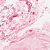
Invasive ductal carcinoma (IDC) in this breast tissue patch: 0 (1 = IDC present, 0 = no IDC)